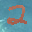
Label: 2